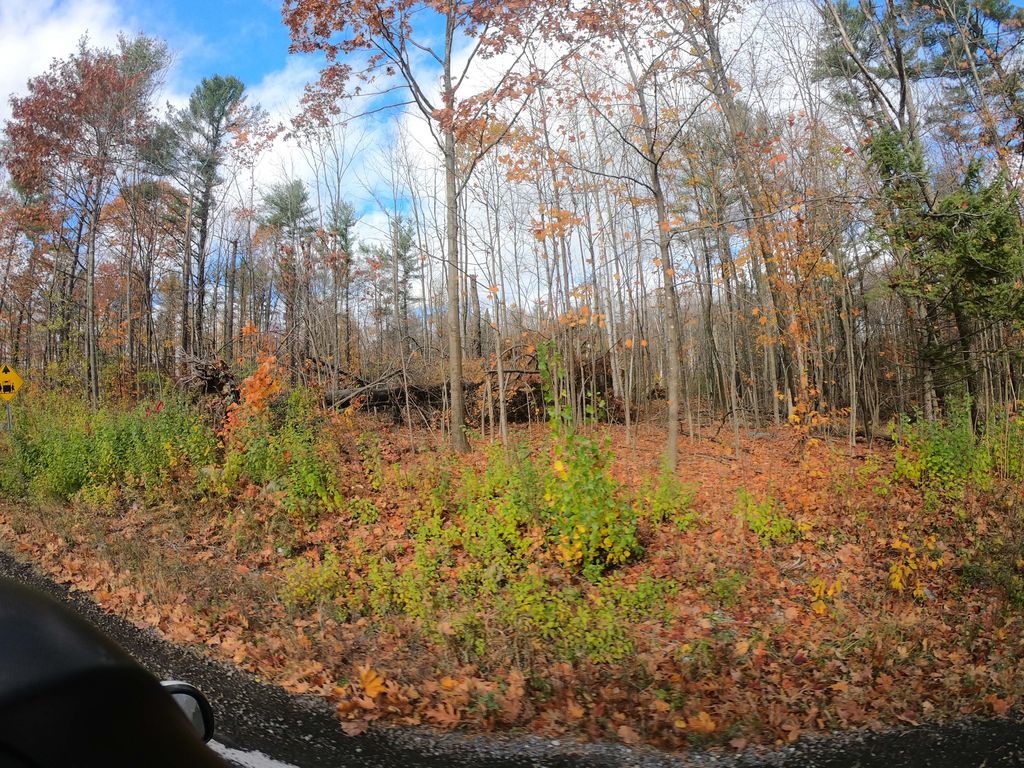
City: ottawa-gatineau